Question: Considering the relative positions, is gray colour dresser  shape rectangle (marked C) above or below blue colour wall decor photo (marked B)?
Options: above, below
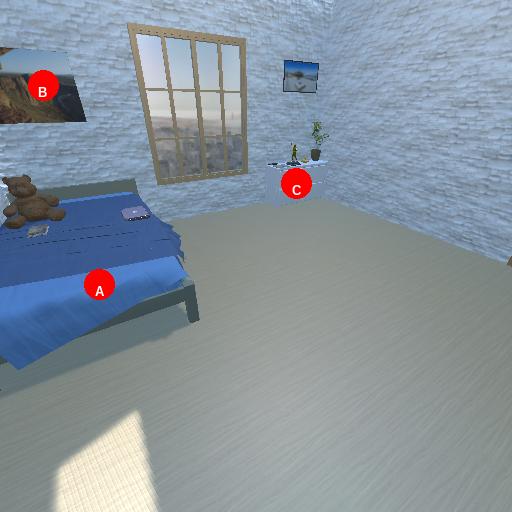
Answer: above